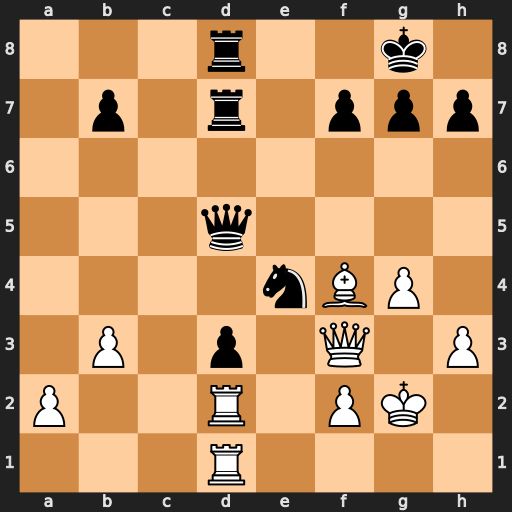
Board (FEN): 3r2k1/1p1r1ppp/8/3q4/4nBP1/1P1p1Q1P/P2R1PK1/3R4
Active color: w
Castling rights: -
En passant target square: -
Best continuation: Rxd3 Qxd3 Rxd3